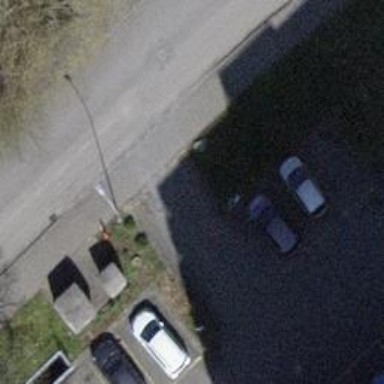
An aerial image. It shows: Sidewalk.